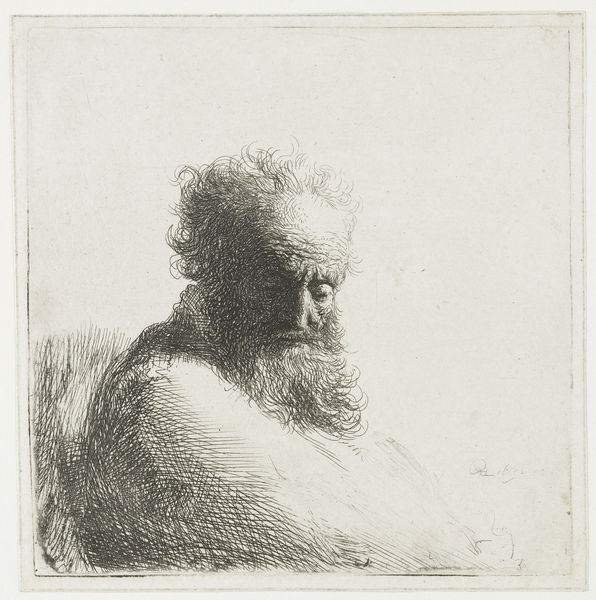
Titel: Oude man de blik naar beneden gericht: driekwart, naar rechts
Künstler: Rembrandt Harmensz. van Rijn
Standort: Amsterdam
Institution: Rijksmuseum
Schlagwörter: feder, kopf, mann, schatten, sitzen, grau, haar, mund, nase, schwarz, skizze, stirn, zeichnung, blick, alt, bart, arm, augen, falten, gesicht, rembrandt, vollbart, porträt, auge, haare, blatt, kontrast, locken, schulter, papier, alter mann, studie, graphik, rand, striche, hell dunkel, alter, philosoph, druck, schraffur, radierung, stirnfalten, bleistift, entwurf, augenlider, halbglatze, sokrates, zottel, zeichnung#, jportrait